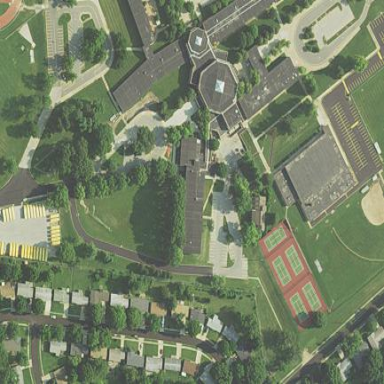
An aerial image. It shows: School.